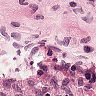
Metastatic tissue present: no